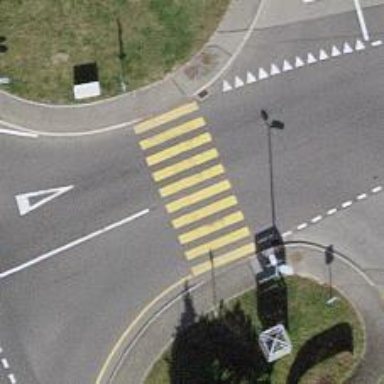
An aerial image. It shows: Uncontrolled zebra crossing on the road.